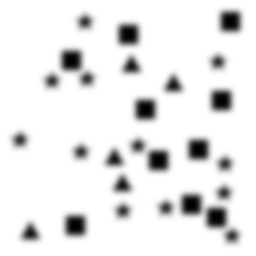
Squares: 10
Triangles: 5
Stars: 12
Total shapes: 27